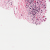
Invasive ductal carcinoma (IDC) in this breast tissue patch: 0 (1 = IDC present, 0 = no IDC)